Aerial crown-view tile of a tropical tree (Barro Colorado Island, Panama), acquired 20250317:
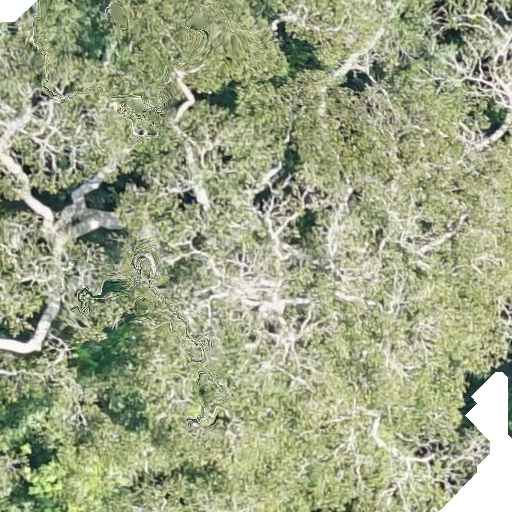
Species: Dipteryx oleifera
GBIF accepted scientific name: Dipteryx oleifera
Crown area: 767.434 m²